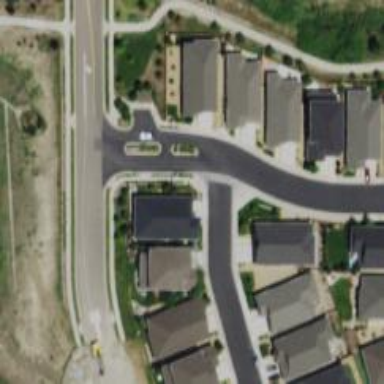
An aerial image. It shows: Residential road.